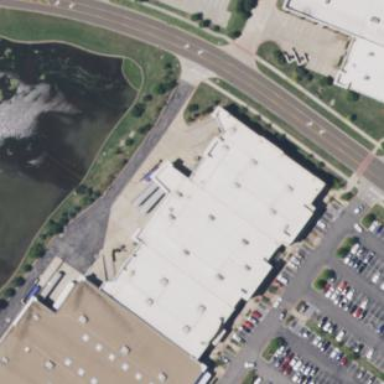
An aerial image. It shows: Commercial building.